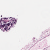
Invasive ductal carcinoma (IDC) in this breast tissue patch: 0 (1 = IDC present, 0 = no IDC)